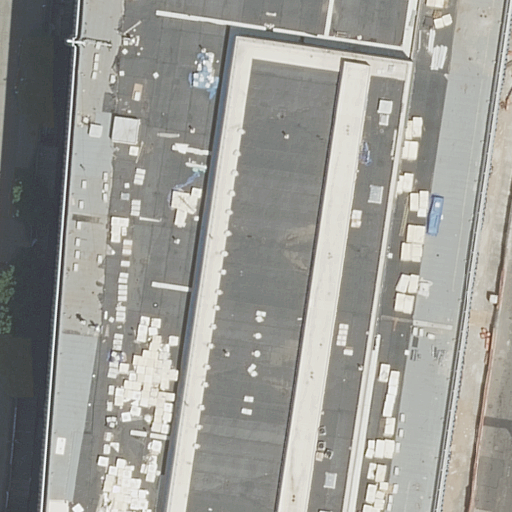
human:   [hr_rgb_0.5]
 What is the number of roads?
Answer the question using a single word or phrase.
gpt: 2

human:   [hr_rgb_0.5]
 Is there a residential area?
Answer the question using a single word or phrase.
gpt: yes

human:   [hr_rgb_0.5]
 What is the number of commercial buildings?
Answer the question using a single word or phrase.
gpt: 0

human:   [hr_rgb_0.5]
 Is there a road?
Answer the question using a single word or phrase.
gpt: yes

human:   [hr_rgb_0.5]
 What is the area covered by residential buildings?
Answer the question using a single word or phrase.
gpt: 1398m2

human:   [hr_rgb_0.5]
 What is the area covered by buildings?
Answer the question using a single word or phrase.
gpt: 1398m2

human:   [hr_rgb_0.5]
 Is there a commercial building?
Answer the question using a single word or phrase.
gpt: no

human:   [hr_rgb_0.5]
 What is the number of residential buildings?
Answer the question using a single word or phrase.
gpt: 1

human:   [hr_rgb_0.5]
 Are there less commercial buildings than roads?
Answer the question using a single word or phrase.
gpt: yes

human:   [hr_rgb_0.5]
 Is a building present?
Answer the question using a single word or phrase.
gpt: yes

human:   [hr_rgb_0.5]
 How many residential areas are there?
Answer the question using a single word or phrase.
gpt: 1

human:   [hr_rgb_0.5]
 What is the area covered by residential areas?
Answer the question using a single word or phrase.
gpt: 10612m2

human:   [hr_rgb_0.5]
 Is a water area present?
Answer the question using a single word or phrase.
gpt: no

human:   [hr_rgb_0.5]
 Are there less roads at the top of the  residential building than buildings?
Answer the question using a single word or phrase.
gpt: yes

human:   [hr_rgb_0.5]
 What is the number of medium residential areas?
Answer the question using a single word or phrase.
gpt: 0

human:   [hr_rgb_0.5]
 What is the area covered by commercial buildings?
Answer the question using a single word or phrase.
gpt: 0m2

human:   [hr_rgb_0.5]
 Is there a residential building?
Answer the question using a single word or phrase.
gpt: yes

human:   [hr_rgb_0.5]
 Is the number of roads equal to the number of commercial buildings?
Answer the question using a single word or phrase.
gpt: no

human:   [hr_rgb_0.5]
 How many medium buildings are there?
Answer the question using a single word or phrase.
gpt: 0

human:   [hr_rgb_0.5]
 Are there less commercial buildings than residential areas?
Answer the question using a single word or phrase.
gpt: yes

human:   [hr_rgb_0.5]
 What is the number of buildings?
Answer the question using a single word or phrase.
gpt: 1

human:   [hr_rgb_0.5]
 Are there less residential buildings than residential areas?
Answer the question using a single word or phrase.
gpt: no

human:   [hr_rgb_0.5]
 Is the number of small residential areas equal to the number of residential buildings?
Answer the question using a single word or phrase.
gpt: no

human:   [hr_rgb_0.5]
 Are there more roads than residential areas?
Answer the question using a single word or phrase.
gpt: yes

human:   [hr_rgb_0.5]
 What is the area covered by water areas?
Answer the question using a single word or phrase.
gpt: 0m2

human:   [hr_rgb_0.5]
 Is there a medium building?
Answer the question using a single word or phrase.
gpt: no

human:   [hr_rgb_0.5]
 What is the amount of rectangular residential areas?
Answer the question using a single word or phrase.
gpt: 1

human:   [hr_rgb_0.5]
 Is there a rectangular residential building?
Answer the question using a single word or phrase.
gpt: yes

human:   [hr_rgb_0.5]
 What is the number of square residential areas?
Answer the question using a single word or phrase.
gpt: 0

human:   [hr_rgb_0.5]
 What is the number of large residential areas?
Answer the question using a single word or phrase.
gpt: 1

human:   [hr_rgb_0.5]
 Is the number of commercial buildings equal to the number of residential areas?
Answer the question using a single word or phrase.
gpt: no

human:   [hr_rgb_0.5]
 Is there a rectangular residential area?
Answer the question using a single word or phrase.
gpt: yes

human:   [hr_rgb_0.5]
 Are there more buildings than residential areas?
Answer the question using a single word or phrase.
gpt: no

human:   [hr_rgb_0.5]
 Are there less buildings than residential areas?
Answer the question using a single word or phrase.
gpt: no

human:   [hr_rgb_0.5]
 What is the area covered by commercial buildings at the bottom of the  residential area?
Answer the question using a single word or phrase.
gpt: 0m2

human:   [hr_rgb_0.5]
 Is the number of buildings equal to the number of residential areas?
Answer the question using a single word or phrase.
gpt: yes

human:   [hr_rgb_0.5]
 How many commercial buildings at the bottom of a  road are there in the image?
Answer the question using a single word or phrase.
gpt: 0

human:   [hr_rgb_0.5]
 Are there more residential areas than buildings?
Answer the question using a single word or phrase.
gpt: no

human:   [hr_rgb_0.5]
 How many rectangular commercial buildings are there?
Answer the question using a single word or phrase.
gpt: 0

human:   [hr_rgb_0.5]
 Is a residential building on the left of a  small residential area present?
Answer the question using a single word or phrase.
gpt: no

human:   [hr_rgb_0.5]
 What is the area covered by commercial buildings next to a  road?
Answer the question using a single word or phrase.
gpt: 0m2

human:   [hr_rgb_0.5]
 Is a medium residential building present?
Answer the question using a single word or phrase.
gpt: no

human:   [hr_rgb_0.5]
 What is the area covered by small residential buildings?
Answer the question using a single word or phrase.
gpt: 0m2

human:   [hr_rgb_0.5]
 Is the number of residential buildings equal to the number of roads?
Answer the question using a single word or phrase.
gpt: no

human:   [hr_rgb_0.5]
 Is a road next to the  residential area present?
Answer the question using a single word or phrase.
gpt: yes

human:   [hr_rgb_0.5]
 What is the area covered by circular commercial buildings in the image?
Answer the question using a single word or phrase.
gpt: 0m2

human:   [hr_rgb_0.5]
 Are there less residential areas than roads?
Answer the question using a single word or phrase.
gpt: yes

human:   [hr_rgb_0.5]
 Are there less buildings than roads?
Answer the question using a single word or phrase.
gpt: yes

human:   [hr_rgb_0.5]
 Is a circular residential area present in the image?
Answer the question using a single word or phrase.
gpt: no

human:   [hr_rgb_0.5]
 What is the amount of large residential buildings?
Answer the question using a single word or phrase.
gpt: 1

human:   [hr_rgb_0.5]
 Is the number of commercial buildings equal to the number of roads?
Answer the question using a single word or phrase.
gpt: no

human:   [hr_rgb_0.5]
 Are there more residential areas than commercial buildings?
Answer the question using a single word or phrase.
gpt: yes

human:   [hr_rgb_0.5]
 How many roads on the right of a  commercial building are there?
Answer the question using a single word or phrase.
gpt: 0

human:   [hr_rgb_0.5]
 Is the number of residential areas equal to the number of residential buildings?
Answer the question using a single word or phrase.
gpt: yes

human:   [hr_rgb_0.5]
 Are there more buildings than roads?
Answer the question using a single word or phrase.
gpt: no

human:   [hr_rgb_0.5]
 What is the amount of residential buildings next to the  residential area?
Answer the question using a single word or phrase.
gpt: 1

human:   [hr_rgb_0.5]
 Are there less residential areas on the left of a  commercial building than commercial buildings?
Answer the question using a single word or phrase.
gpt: no

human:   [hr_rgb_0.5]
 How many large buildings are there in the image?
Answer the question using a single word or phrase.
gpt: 1

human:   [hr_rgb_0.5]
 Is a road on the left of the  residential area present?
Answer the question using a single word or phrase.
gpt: yes

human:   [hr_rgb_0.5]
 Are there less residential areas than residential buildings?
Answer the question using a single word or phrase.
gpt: no

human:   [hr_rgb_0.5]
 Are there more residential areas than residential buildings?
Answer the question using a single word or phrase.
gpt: no

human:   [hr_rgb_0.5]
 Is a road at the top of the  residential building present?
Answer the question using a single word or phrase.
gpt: no

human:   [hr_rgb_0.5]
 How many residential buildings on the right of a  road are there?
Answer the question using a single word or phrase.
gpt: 1

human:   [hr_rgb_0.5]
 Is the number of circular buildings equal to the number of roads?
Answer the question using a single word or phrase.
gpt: no